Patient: sex F, age 70
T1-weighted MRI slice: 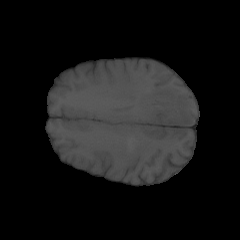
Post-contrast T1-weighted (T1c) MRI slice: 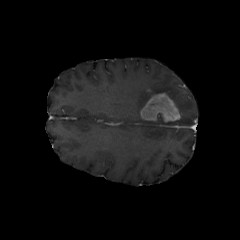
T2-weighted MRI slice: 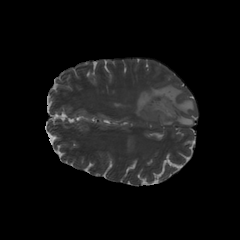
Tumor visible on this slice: yes
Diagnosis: Glioblastoma, IDH-wildtype
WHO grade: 4